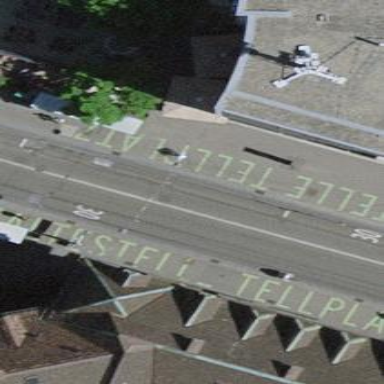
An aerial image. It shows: Platform for public transport with shelter. It is tram platform.